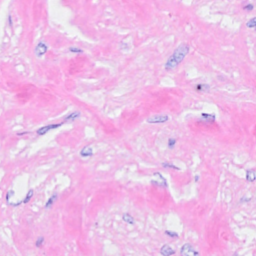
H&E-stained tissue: Breast